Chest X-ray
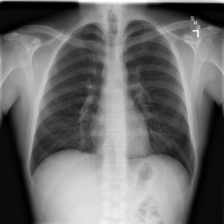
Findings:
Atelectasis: negative
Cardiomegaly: negative
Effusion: negative
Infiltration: negative
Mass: negative
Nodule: negative
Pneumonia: negative
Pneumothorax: negative
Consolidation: negative
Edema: negative
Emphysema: negative
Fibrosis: negative
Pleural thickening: negative
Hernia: negative